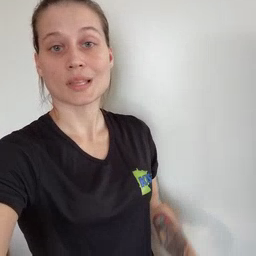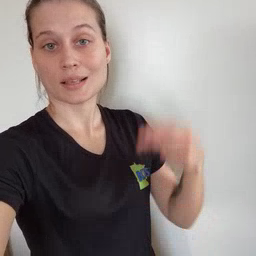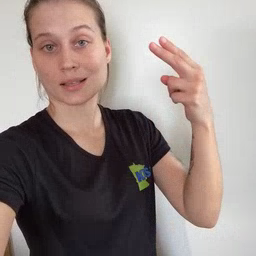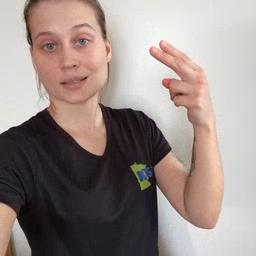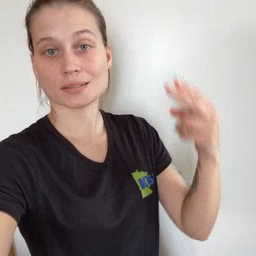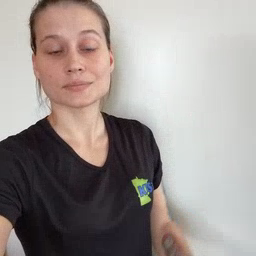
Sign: high